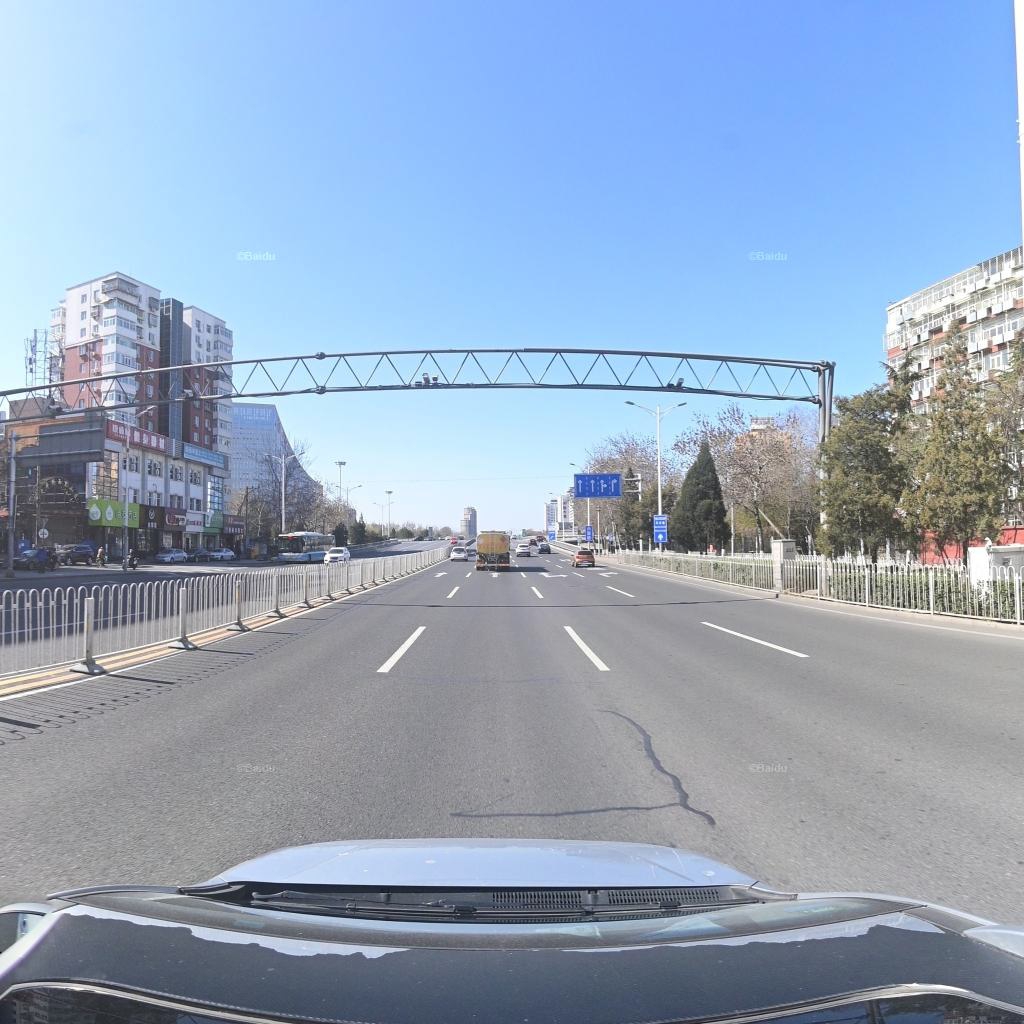
Region: Fengtai
Road damage annotations: transverse patch, longitudinal patch, transverse patch